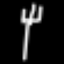
Label: fork